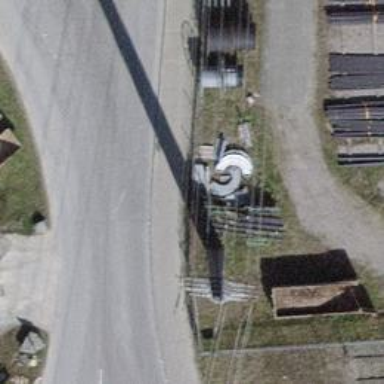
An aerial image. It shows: Gate with chain link fence.